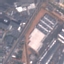
Land use / land cover: Industrial